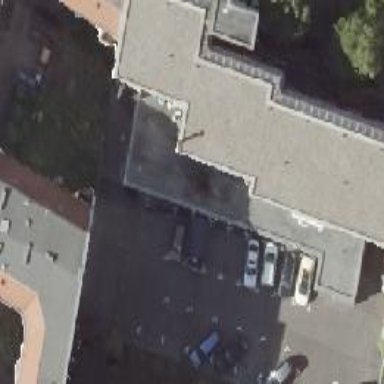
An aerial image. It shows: Part of the building is designated for retail.